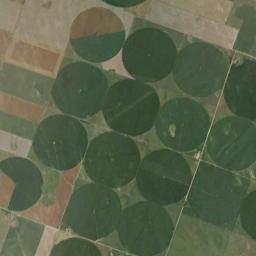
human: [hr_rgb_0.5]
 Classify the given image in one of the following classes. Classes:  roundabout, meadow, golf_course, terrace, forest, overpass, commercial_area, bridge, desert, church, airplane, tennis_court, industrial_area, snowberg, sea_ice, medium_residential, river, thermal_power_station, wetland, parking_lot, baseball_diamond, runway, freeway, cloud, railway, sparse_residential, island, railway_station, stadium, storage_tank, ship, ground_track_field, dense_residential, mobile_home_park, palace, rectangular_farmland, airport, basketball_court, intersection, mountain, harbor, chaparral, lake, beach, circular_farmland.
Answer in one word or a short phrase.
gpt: circular_farmland